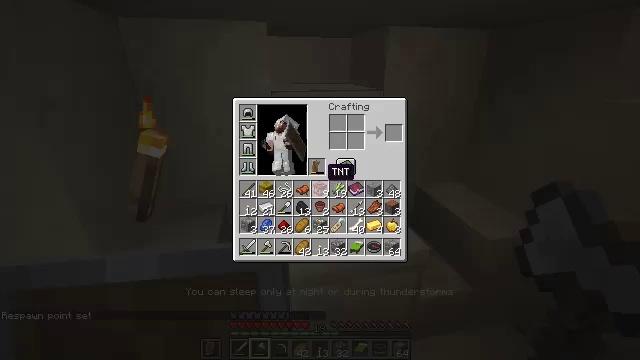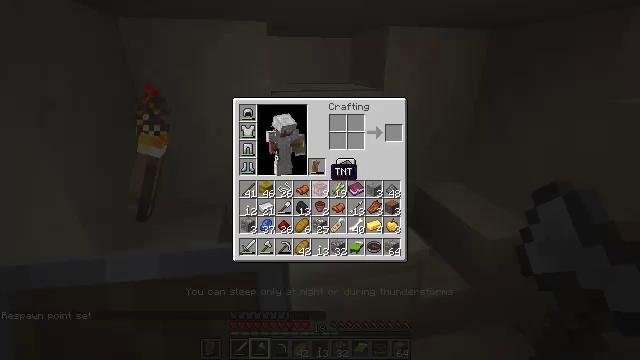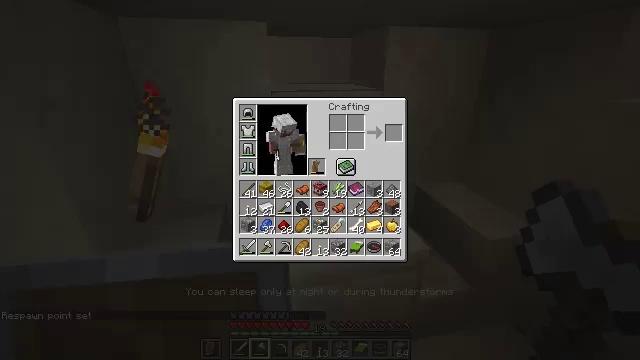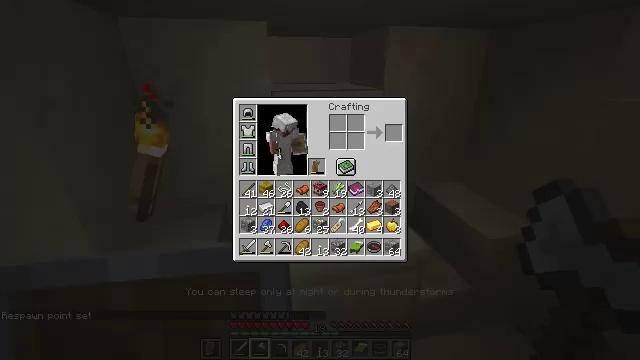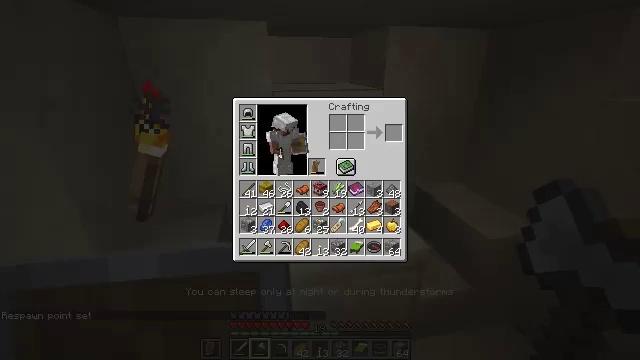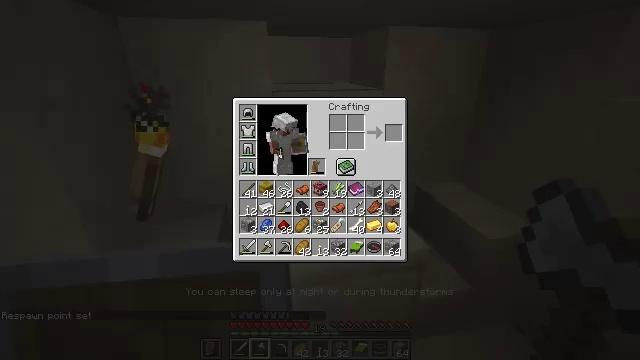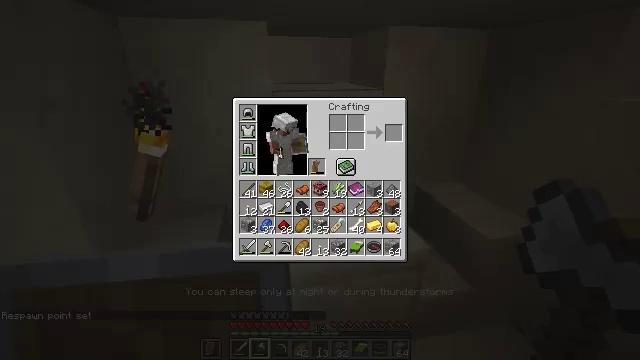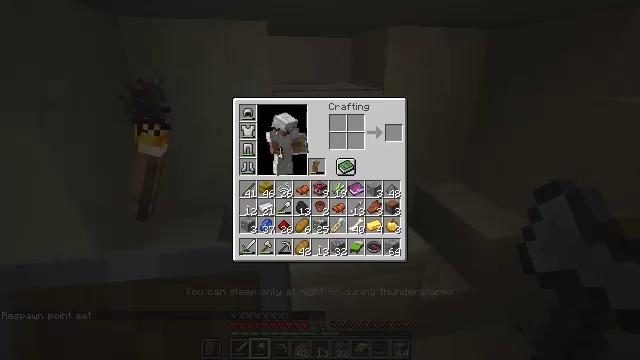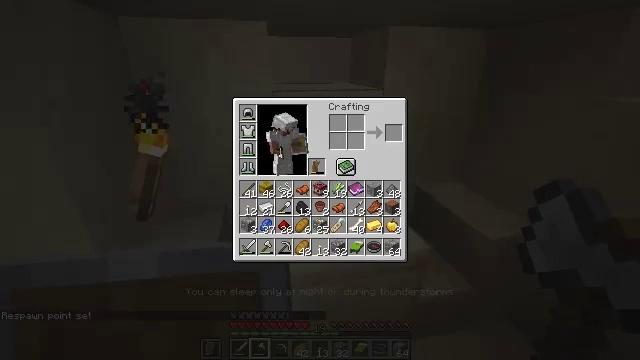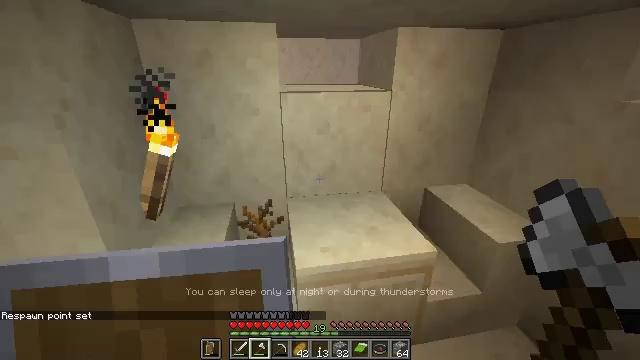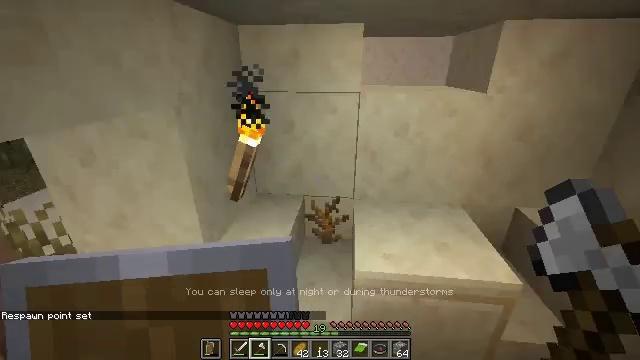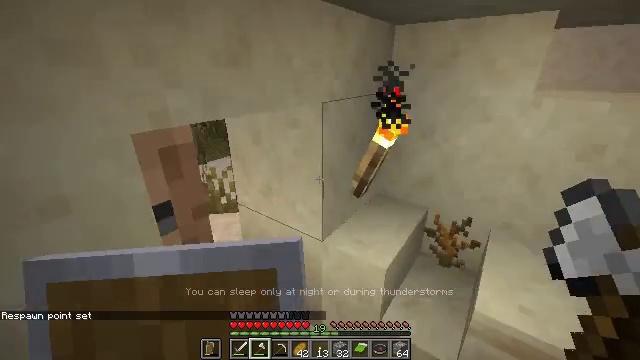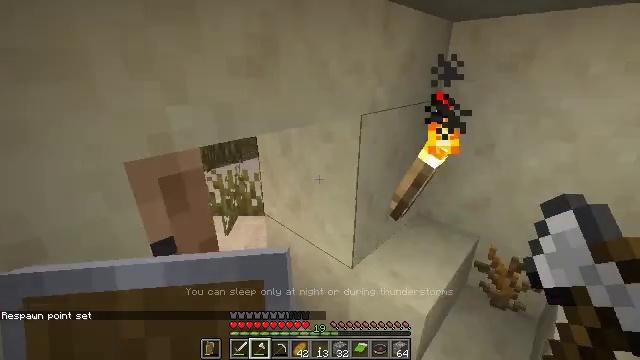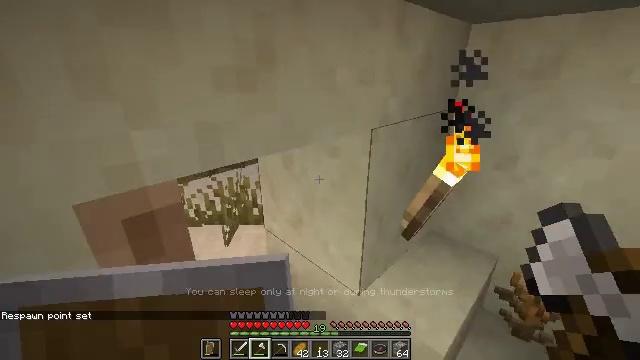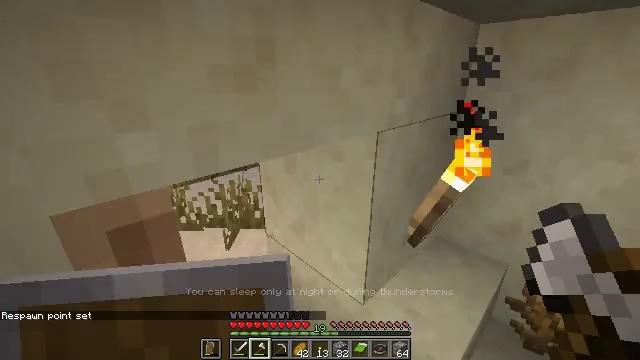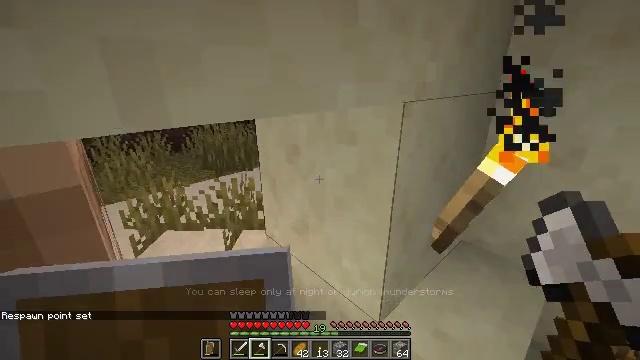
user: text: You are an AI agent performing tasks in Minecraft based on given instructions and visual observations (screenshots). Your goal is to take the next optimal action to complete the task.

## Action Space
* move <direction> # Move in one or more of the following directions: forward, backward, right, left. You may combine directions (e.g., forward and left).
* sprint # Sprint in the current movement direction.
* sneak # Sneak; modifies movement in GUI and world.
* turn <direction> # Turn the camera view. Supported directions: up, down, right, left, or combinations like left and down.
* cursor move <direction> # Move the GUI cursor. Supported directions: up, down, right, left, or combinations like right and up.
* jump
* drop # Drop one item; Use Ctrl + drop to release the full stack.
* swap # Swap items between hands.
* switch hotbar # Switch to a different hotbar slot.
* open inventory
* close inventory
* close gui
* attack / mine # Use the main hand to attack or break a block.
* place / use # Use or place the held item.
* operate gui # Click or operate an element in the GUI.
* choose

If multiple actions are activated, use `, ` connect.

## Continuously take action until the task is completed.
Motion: motion action
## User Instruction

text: Break the potted cactus to collect it.
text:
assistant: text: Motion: open inventory
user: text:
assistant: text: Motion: cursor move right and up, open inventory
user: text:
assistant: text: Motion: cursor move right
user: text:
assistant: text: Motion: no_op
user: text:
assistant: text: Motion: no_op
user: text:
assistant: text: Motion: no_op
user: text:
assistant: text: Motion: no_op
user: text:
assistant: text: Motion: no_op
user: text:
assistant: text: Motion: cursor move left, close inventory
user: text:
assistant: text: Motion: turn left, close inventory
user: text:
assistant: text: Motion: move forward, turn left, close inventory
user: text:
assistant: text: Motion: move forward, turn left
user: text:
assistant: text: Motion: move forward
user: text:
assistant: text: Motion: move forward
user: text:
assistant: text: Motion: move forward, turn left
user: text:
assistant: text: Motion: move forward, turn left and up
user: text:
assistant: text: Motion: move forward
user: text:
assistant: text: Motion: move forward, turn left and up
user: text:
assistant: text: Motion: move forward, turn left and up
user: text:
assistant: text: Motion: move forward, turn left and up
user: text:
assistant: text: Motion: move forward
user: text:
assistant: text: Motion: move forward, turn left
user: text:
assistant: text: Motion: move forward and move left
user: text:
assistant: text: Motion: move forward and move left
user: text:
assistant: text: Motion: move forward and move left
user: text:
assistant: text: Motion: move forward and move left
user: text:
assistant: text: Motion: move forward
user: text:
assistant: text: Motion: move forward
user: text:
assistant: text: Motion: move forward
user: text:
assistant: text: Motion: move forward